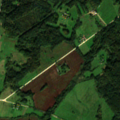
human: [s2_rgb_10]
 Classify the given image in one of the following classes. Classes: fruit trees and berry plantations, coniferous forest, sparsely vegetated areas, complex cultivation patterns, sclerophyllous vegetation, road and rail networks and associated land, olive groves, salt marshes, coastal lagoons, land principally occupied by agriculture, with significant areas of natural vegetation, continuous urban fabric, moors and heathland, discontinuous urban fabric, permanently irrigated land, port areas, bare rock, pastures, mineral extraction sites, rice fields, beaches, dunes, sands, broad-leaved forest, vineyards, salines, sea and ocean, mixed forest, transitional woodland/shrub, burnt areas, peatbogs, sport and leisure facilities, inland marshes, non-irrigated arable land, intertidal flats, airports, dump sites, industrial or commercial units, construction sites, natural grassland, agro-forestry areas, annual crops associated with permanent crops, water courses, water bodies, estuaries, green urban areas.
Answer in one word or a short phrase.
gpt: non-irrigated arable land, pastures, complex cultivation patterns, land principally occupied by agriculture, with significant areas of natural vegetation, broad-leaved forest, mixed forest